Interaction volume radius: 10 \u00c5
Interaction volume height: 35 \u00c5
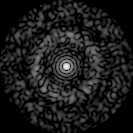
Disorder parameter: 0.8553